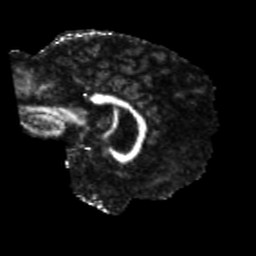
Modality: FA
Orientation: sagittal
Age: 62
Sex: male
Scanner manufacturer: siemens
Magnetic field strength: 3 T
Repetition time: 5.25 s
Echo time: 0.08 s